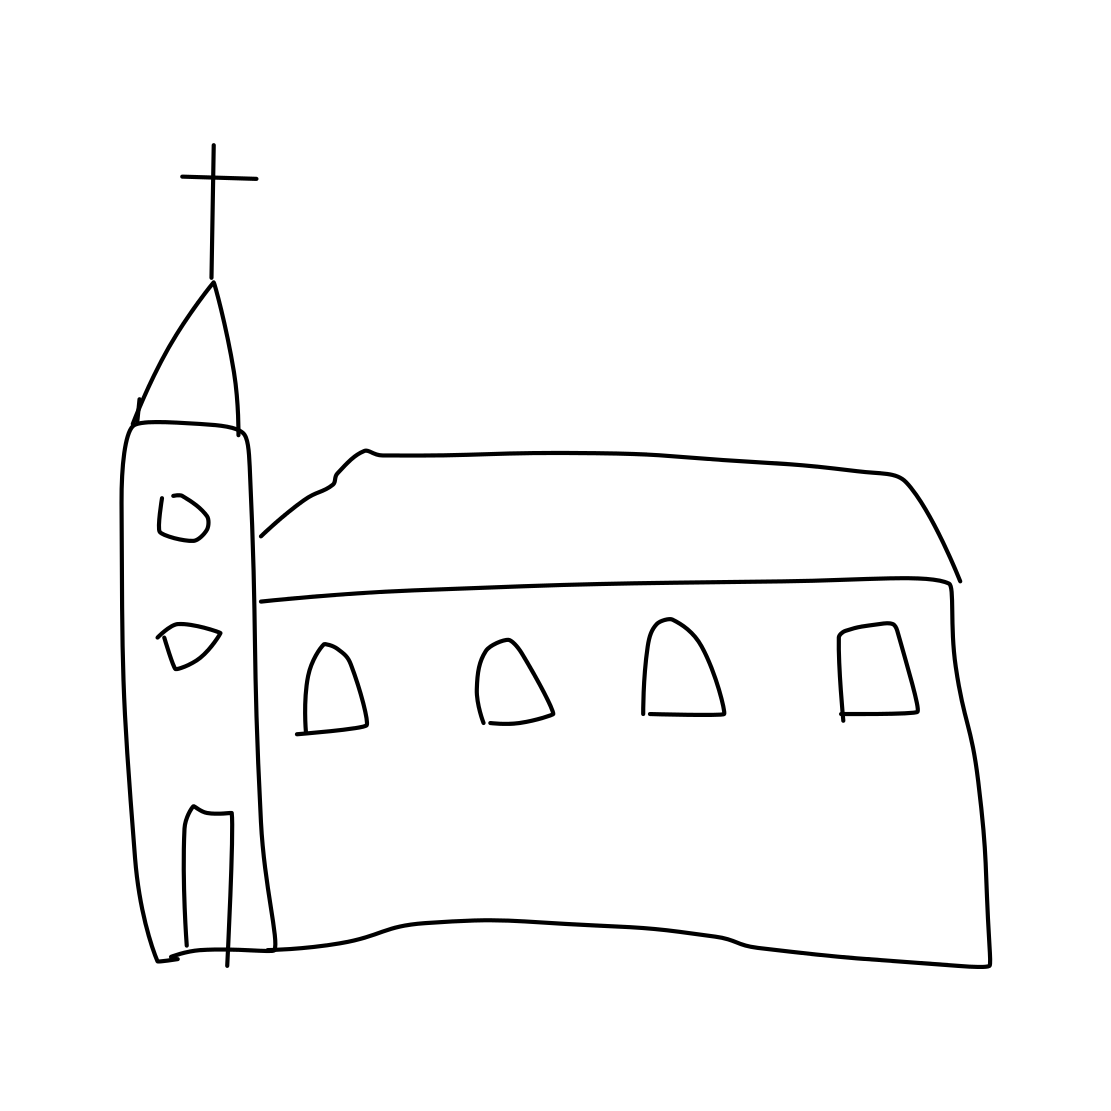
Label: church